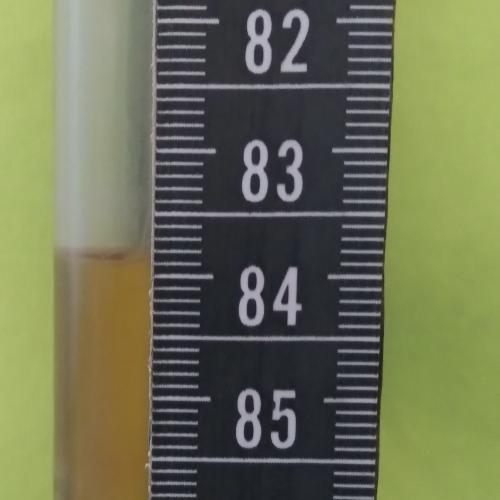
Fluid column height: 83.8 cm